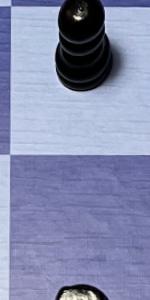
Label: Empty